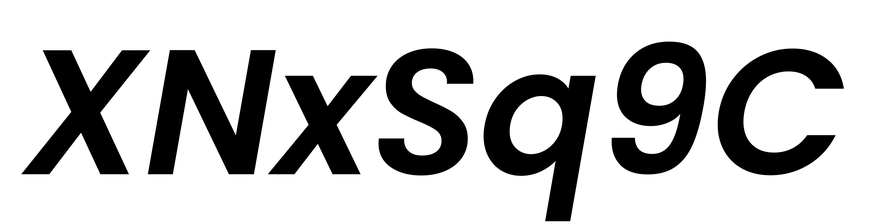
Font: Poppins-SemiBoldItalic